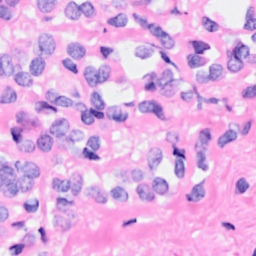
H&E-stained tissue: Breast